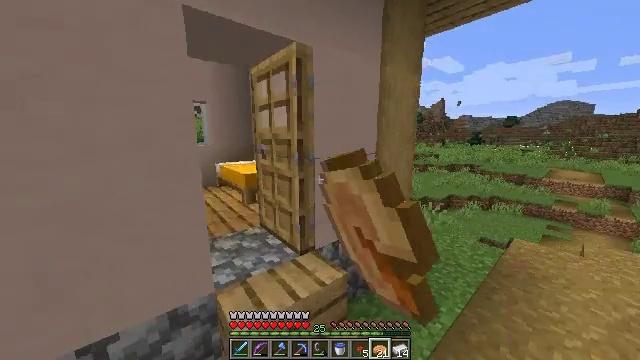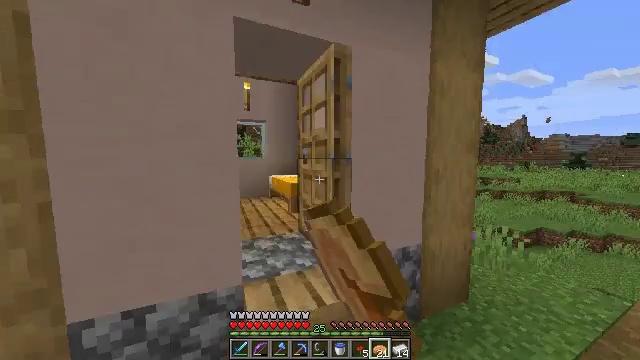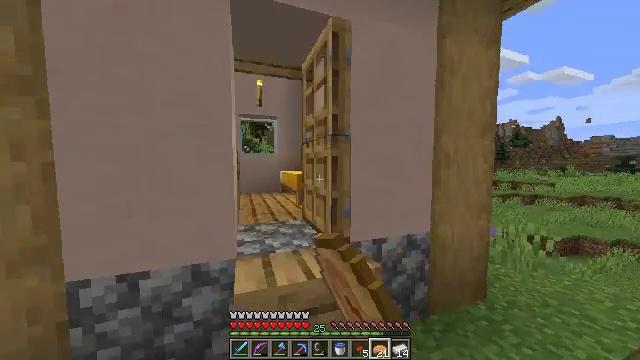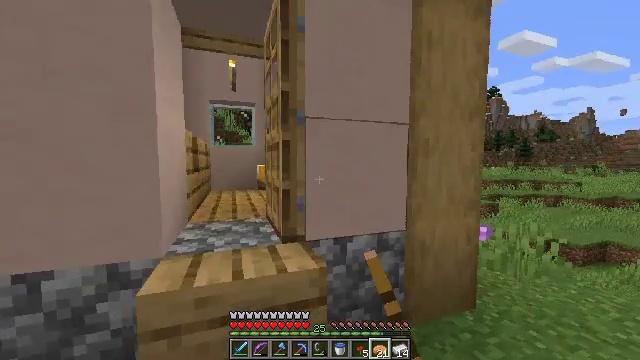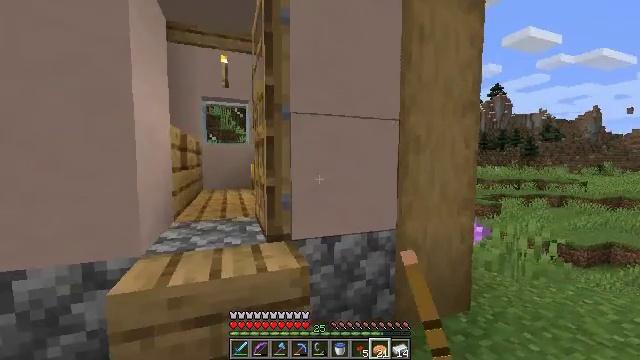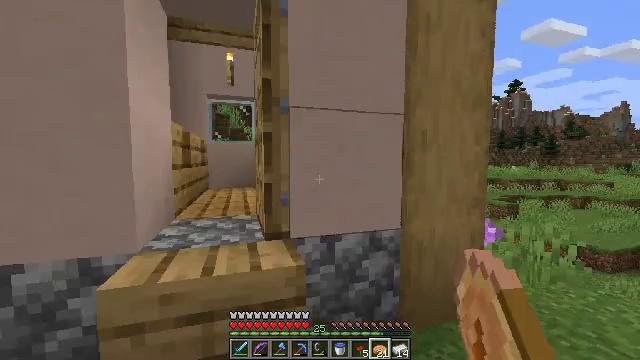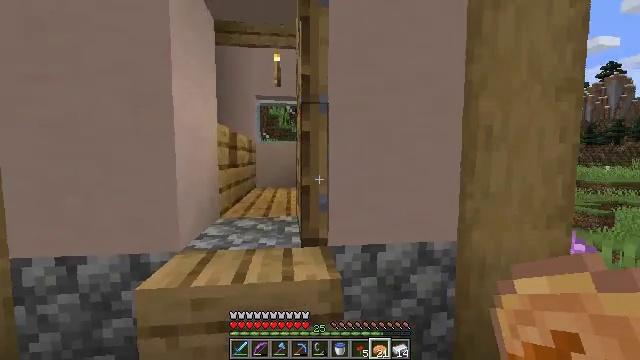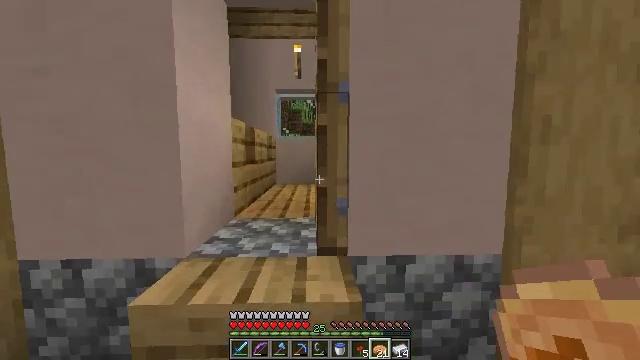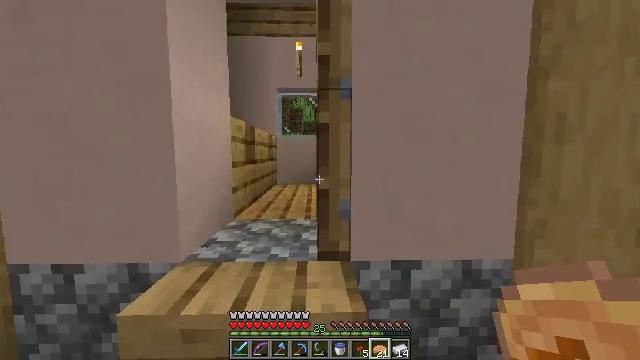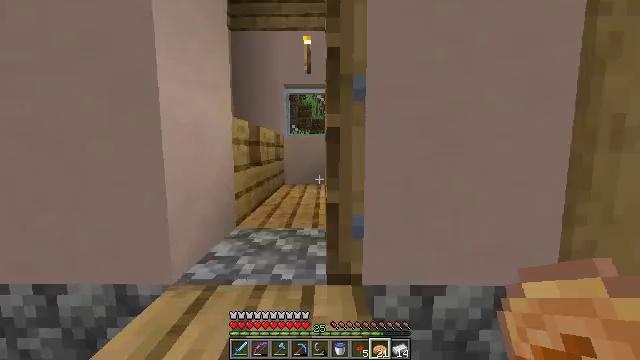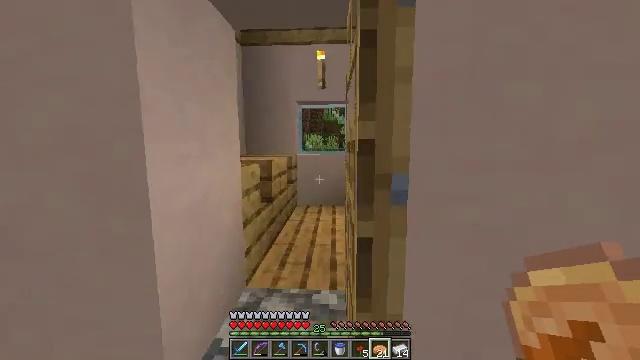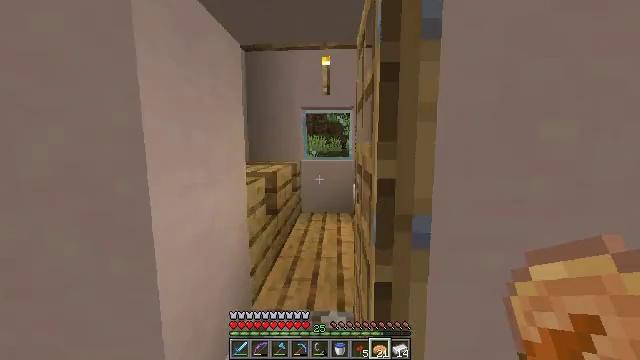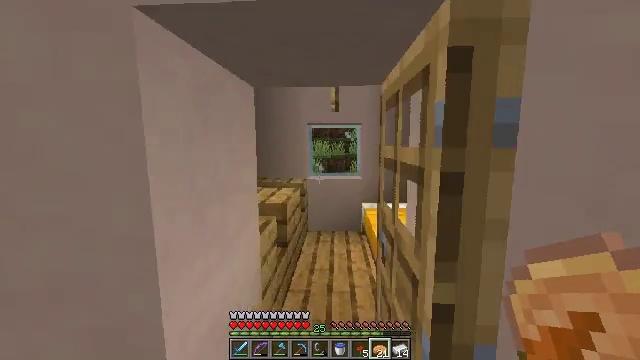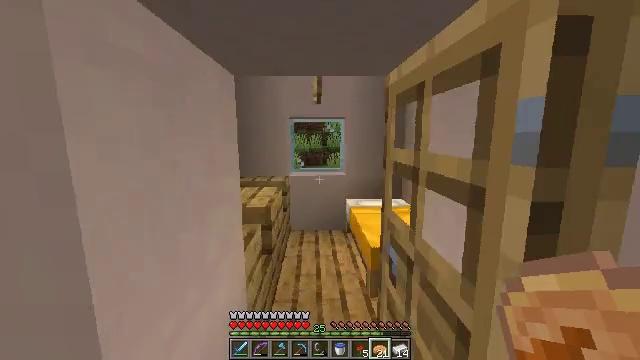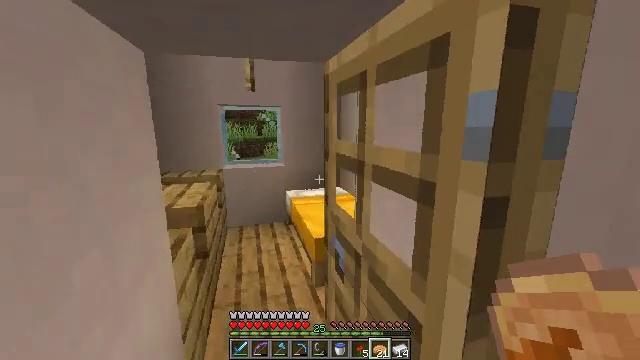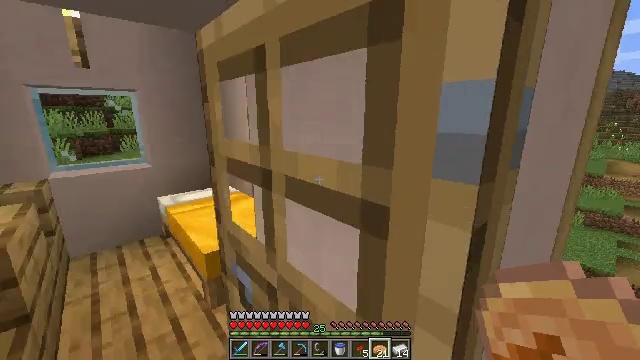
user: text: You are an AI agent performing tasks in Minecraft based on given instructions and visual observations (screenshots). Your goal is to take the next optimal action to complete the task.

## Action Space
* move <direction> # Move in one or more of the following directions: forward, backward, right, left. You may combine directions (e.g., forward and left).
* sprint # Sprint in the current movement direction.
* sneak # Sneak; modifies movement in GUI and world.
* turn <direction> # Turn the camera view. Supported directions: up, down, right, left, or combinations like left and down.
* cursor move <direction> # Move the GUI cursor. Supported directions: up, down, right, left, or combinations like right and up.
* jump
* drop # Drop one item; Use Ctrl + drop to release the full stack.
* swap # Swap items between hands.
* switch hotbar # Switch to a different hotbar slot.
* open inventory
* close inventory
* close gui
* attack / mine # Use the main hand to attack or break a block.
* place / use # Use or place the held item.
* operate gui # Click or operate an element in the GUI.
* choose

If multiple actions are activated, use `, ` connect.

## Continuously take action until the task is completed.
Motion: motion action
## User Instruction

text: Gather the oxeye daisy for crafting.
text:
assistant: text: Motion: turn left and up, use / place
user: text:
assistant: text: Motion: turn left and up
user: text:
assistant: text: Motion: no_op
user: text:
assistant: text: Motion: no_op
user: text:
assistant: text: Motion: move forward, turn left
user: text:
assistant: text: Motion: move forward, turn left
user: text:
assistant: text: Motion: move forward, turn left and down
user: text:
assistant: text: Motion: move forward
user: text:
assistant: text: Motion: move forward, turn left
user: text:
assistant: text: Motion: move forward and move left, turn left and down
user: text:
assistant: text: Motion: move forward and move left
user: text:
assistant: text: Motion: move forward and move left
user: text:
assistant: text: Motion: move forward, turn right and down
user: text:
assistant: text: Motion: move forward, turn right and down
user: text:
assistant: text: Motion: move forward, turn right and down
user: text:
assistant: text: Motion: move forward and move right, turn right and down
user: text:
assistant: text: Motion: move forward and move right, turn right and down
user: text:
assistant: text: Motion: move forward and move right, turn right
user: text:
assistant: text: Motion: move forward and move right
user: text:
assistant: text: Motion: move forward and move right, sprint
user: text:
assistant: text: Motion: move forward and move right, sprint, turn left
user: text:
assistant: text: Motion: move forward and move right, sprint, turn left and up
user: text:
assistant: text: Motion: move forward and move right, sprint, turn left
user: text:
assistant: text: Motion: move forward and move right, sprint, turn left
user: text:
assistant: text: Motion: move forward and move right, sprint
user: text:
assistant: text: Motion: move forward, sprint
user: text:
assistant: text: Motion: move forward, sprint, jump
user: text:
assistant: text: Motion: move forward, sprint, jump
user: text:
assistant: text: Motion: move forward, sprint, jump
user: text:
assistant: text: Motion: move forward, sprint, jump